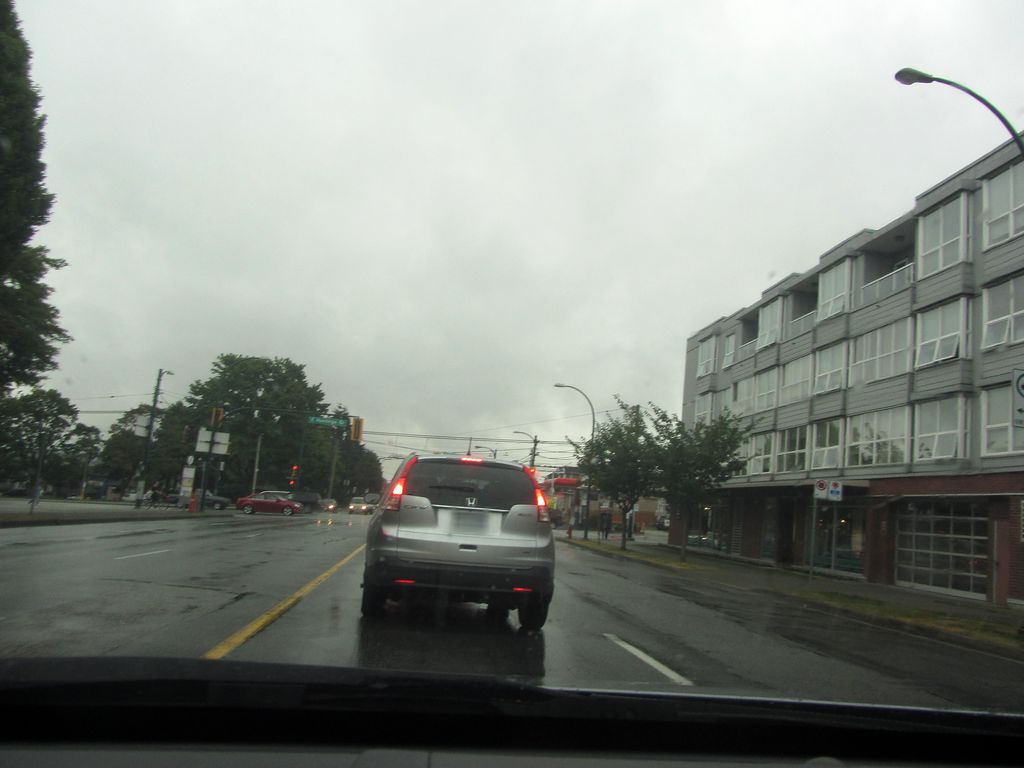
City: vancouver